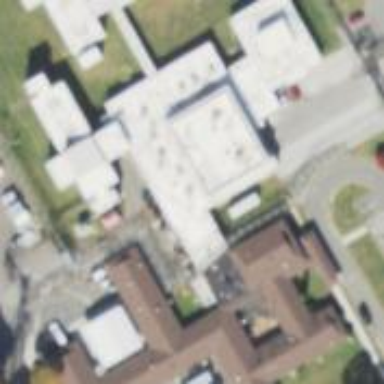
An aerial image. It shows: Prison.